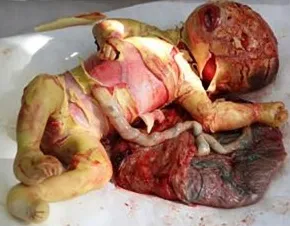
Verification of variants in the HI baby. (B) Summarization of published HI variants. The variants identified in this study have been highlighted in red.
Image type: medical_photograph (other_medical_photograph)